Interaction volume radius: 10 \u00c5
Interaction volume height: 10 \u00c5
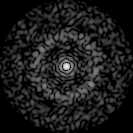
Disorder parameter: 0.8673